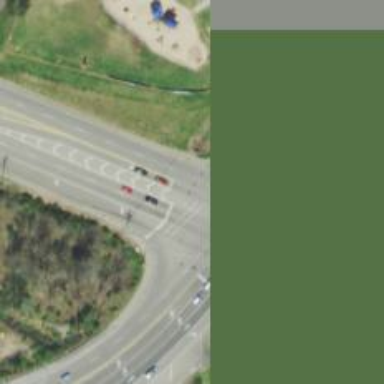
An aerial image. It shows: Secondary link road.